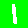
Digit: 1